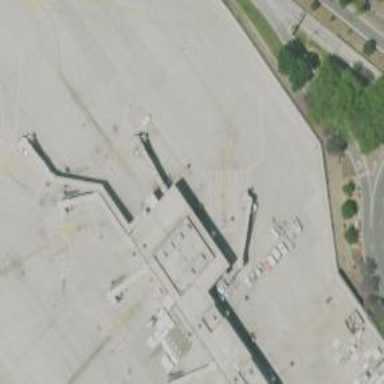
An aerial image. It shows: Airport gate.